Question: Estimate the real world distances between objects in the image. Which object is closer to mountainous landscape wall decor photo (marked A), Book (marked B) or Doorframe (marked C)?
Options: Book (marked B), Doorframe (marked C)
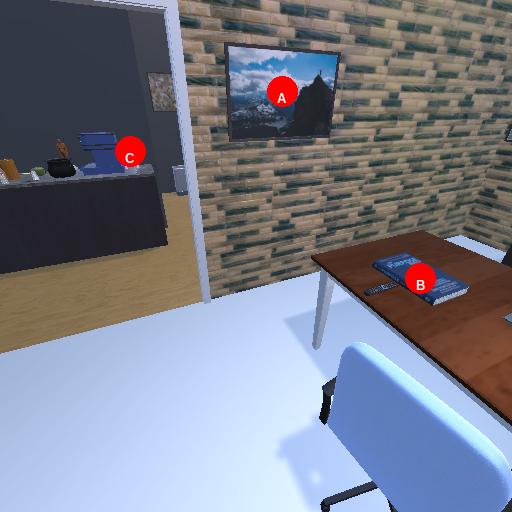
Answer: Book (marked B)